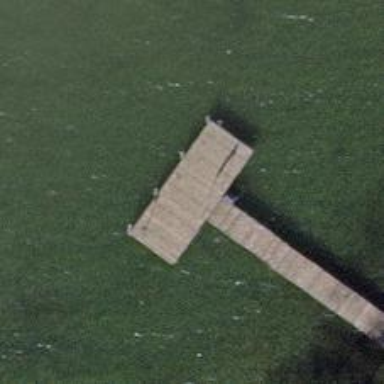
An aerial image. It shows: Man-made pier.